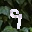
Label: 9